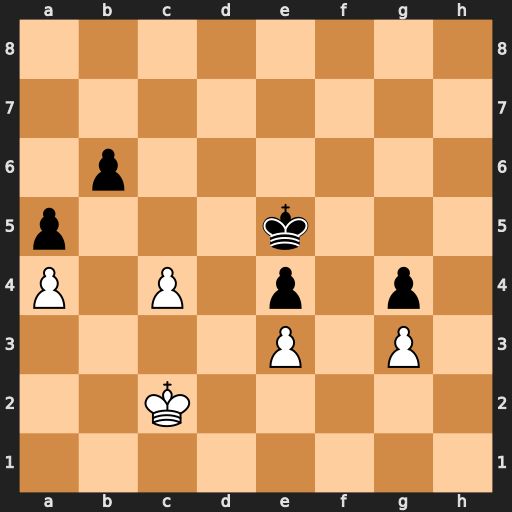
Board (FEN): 8/8/1p6/p3k3/P1P1p1p1/4P1P1/2K5/8
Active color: w
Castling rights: -
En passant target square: -
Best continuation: Kc3 Kd6 Kd4 Kc6 Kxe4